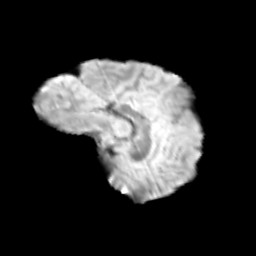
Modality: T2w
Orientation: sagittal
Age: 9
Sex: male
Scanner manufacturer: siemens
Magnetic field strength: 3 T
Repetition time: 3.8 s
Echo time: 0.07 s